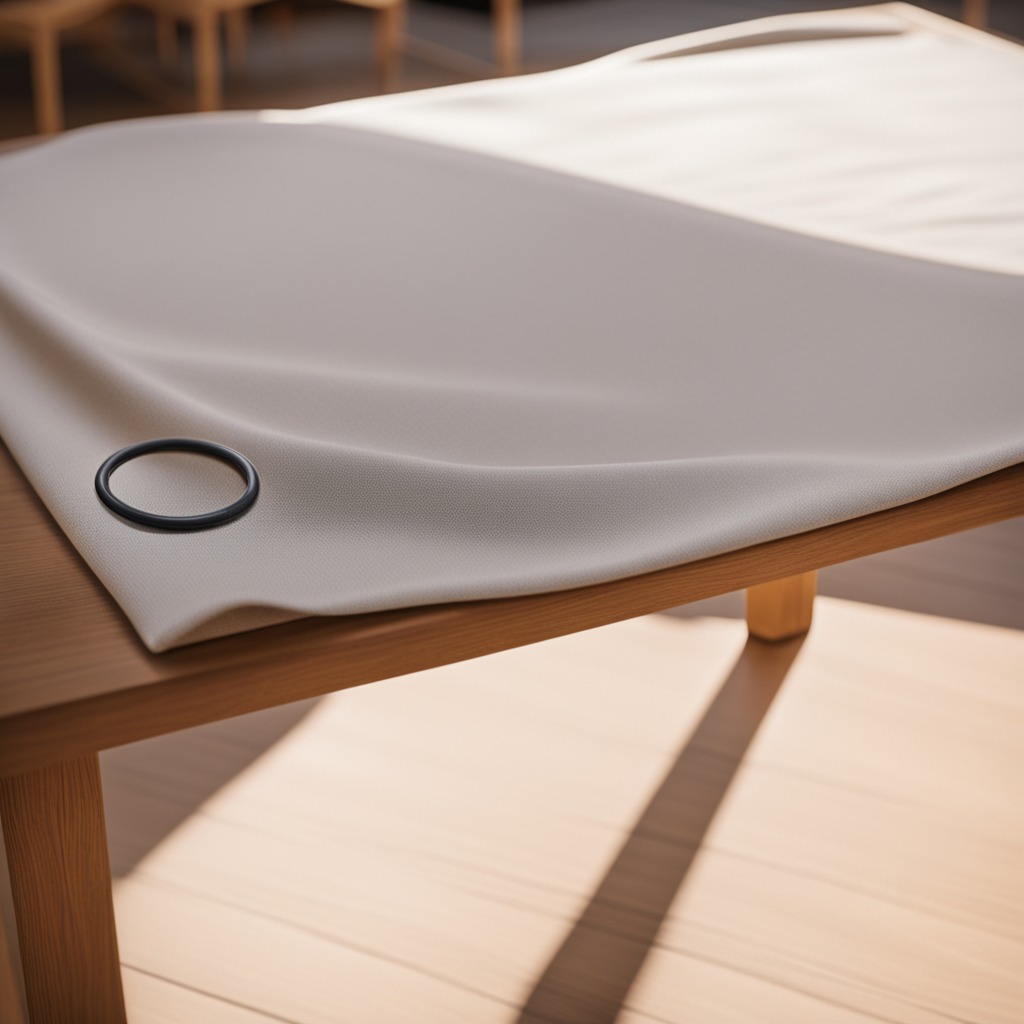
A rubber O-ring is lying on the wooden table.